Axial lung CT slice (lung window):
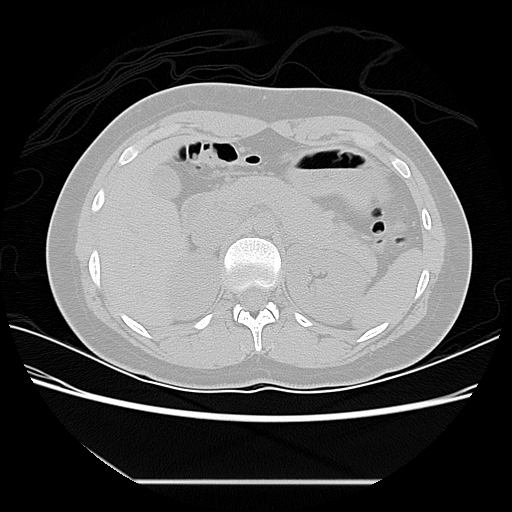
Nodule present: no